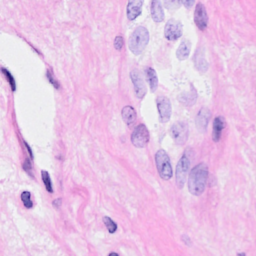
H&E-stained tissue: Breast